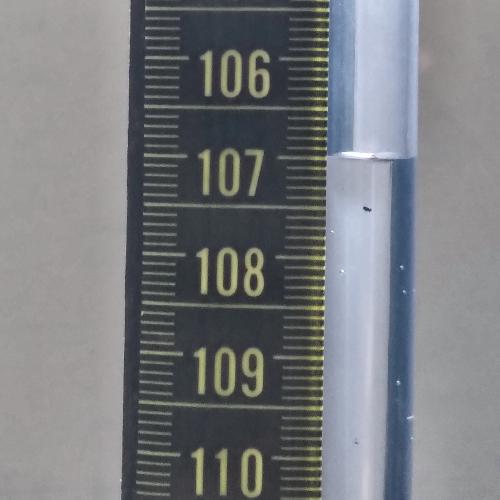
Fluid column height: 107.0 cm